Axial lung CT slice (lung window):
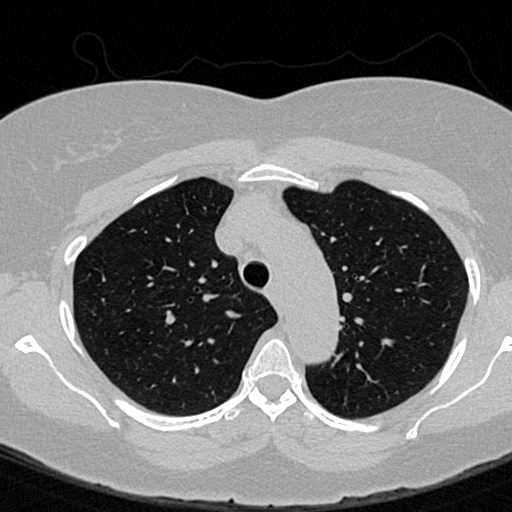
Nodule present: no